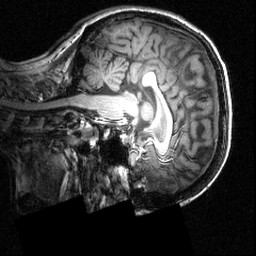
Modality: T1w
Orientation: sagittal
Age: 16
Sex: female
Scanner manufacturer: siemens
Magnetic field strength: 3.951 T
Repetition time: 1.5 s
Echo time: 0.00335 s